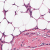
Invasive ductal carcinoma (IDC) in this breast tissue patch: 0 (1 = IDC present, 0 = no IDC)